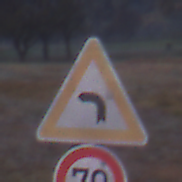
Verkehrszeichen: KurveLinks
Zusatzzeichen unten: Geschwindigkeit70
Umgebung: Outdoor, Nature
Tageszeit: SunriseSunset
Wetter: Clear
Licht: Natural
Jahreszeit: NotSpecified
Kontrast: LowContrast